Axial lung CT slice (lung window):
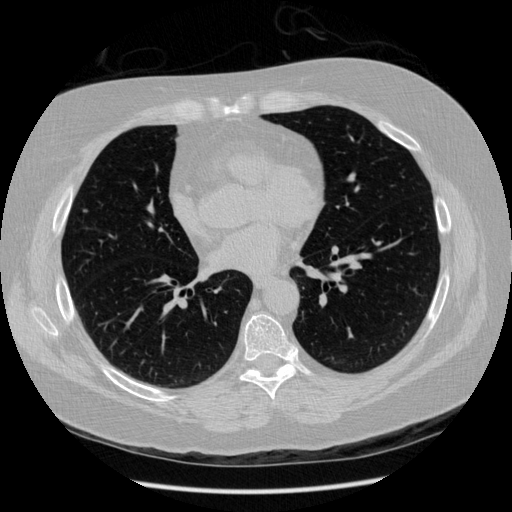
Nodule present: yes
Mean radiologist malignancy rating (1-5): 3